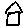
Label: house